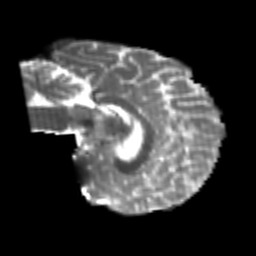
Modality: T2w
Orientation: sagittal
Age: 23
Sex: female
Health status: healthy
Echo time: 0.074 s